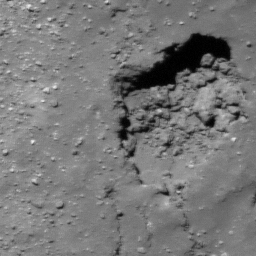
Pit: Tharp 2
Host crater: Tharp
Host type: impact_melt
Lunar coordinates: latitude -30.539, longitude 145.555